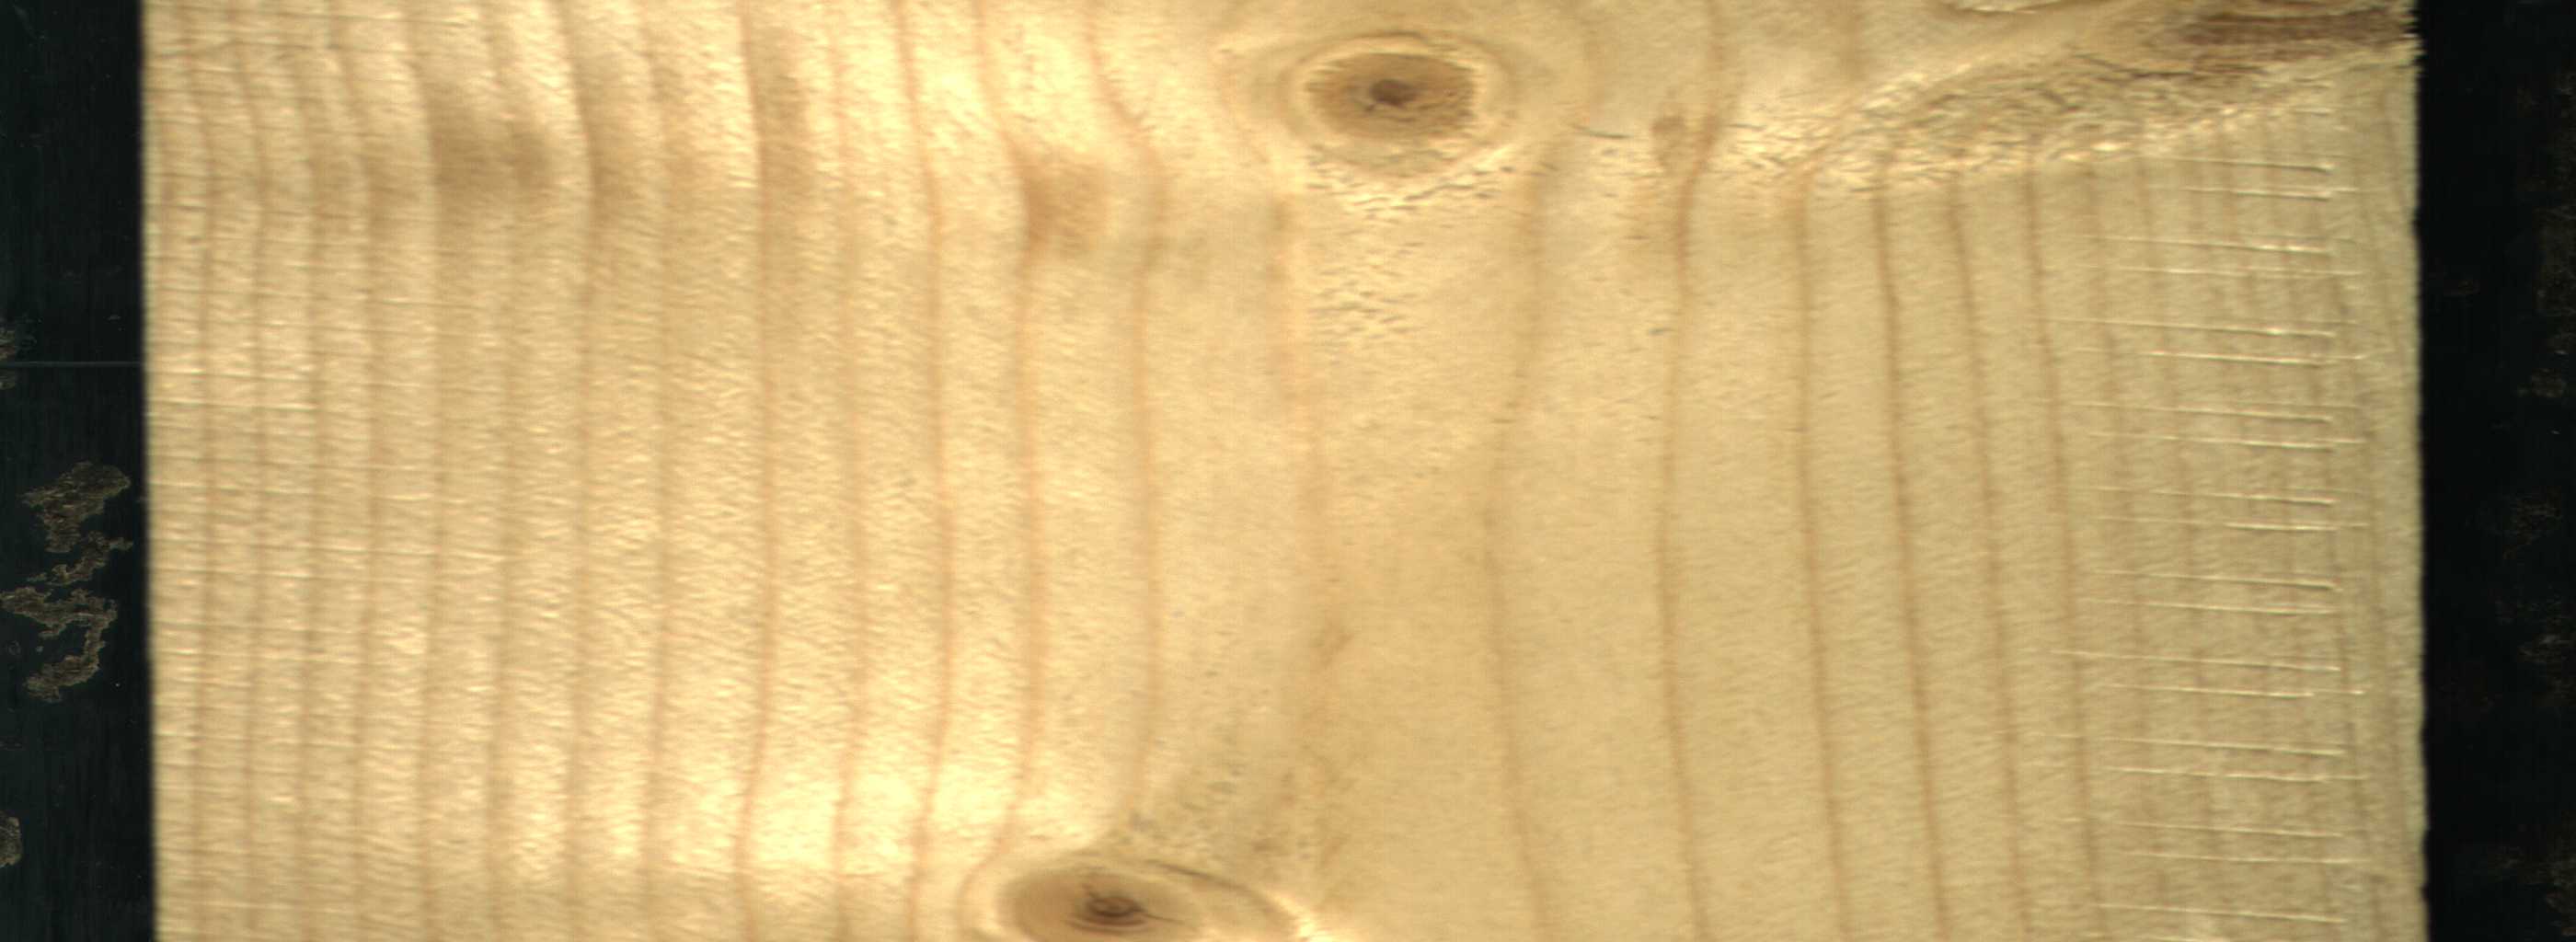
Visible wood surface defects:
Live_Knot
Live_Knot
Live_Knot